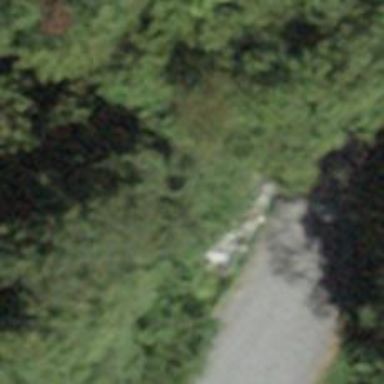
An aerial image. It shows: Gravel path.